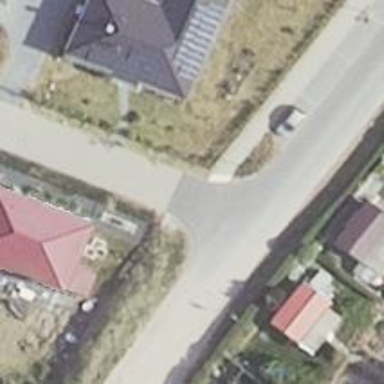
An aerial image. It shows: Asphalt road in residential area.